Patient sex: F
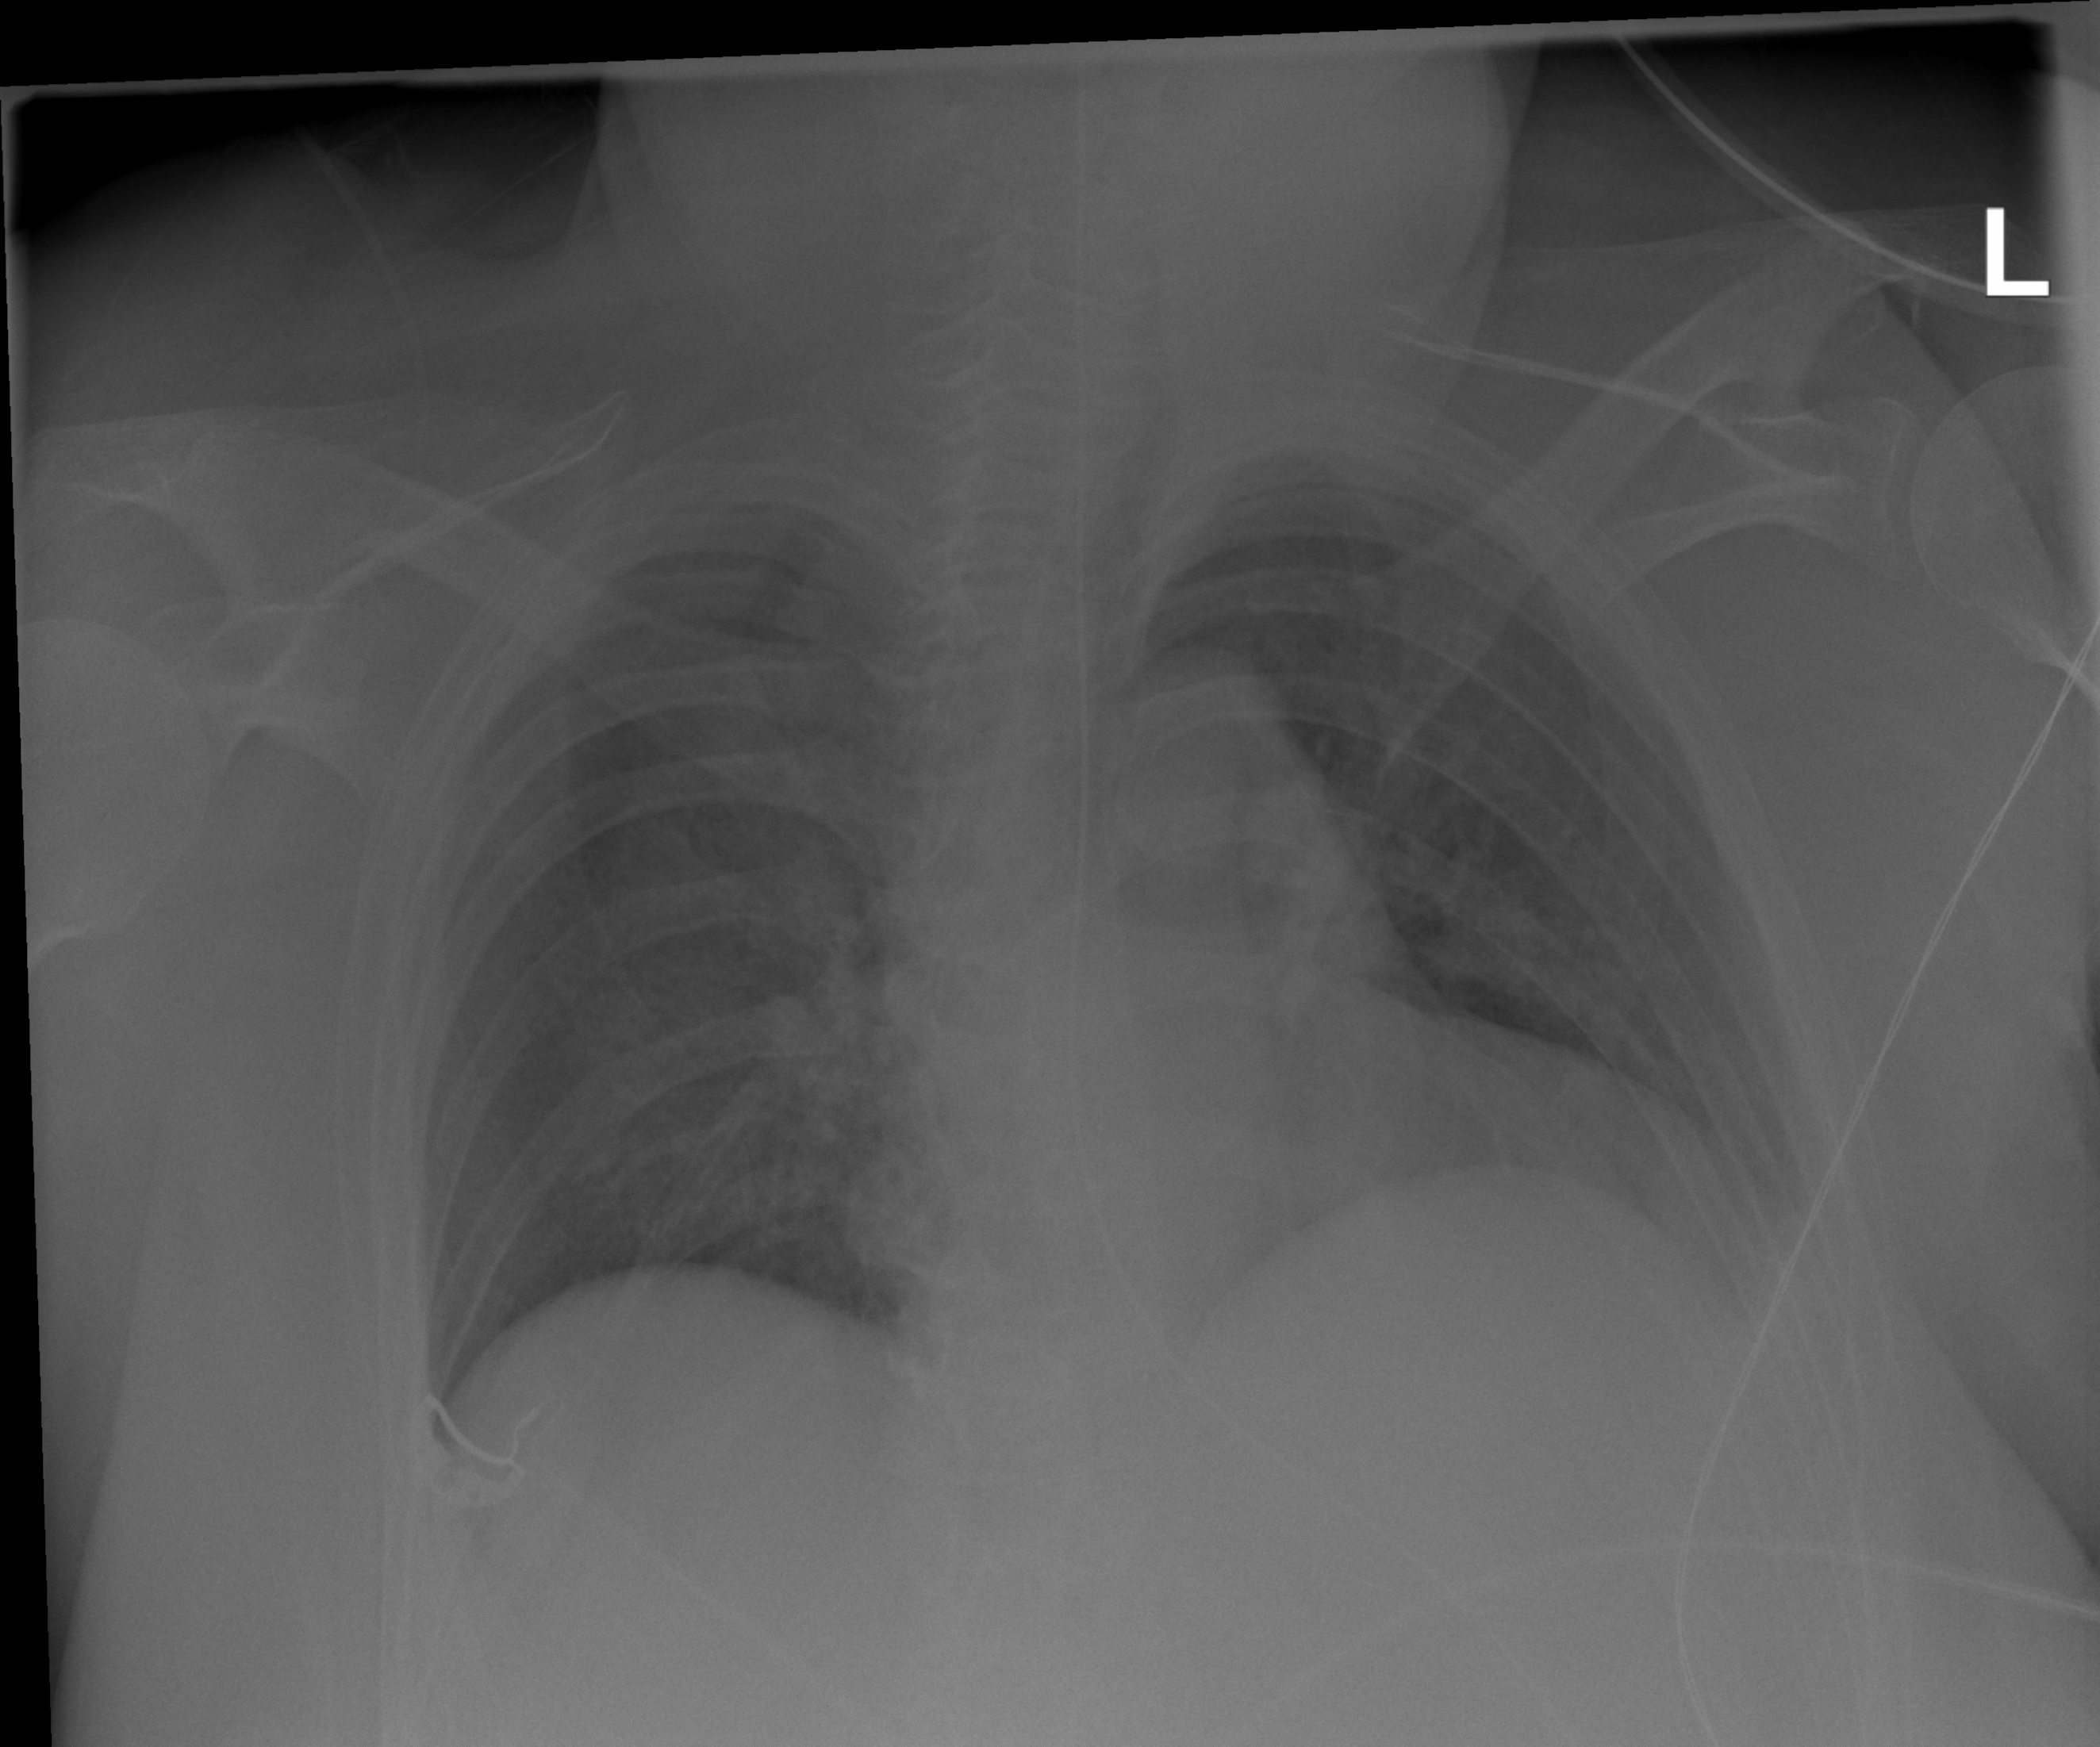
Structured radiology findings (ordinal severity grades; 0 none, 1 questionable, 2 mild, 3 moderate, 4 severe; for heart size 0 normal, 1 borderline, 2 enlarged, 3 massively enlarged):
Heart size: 1
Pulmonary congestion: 2
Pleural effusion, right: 0
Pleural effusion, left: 2
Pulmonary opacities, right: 3
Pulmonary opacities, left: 3
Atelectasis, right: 0
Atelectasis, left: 0